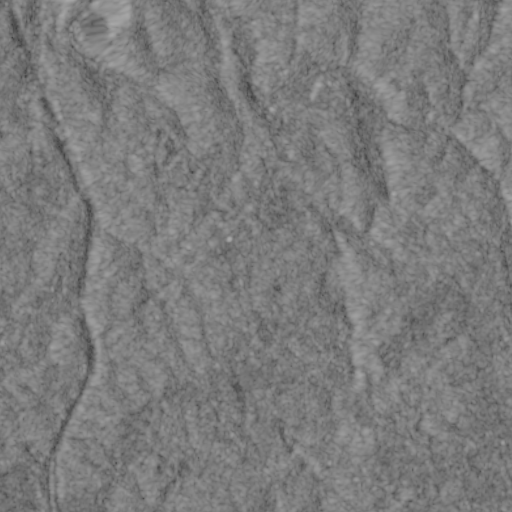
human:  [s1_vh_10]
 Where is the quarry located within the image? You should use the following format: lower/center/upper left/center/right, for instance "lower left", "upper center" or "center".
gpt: The quarry is located in the upper left of the image.
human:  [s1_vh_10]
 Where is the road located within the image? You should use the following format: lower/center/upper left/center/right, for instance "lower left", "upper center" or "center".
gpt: There is no road in the image.

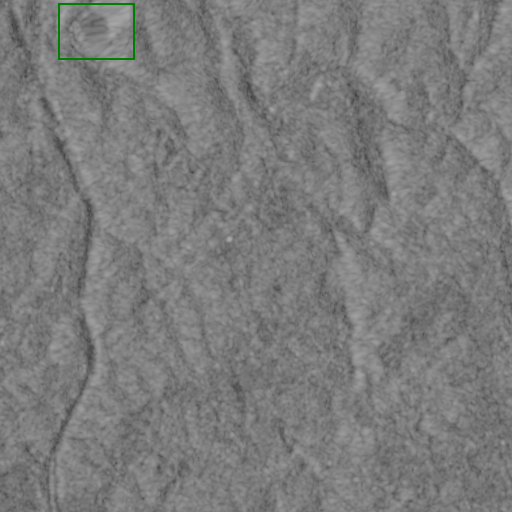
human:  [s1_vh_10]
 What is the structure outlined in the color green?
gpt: The structure outlined in green is a quarry.
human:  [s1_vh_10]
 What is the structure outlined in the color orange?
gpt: There is no orange outline.